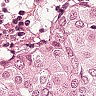
Metastatic tissue present: yes